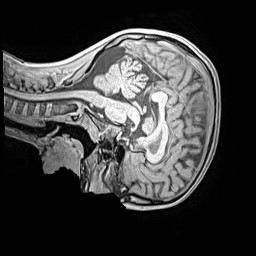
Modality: MP2RAGE
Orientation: sagittal
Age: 10
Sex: male
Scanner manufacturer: siemens
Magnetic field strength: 3 T
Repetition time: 4 s
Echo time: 0.00299 s